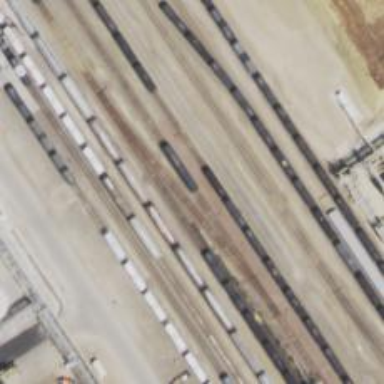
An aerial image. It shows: Railway yard in service.